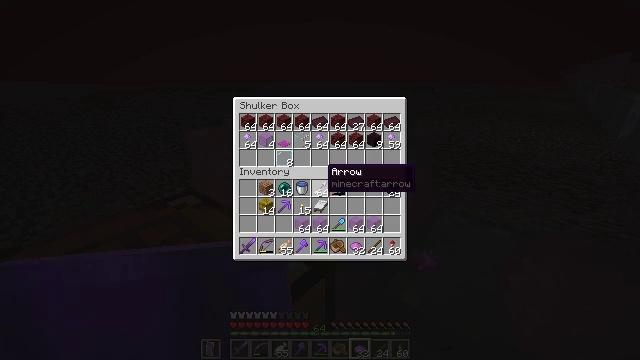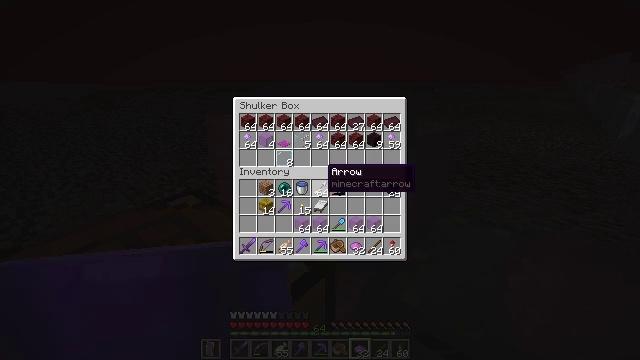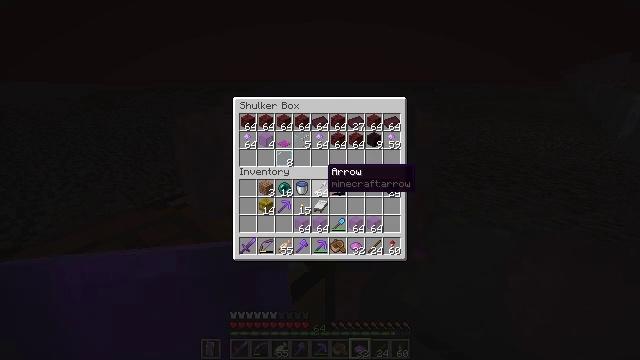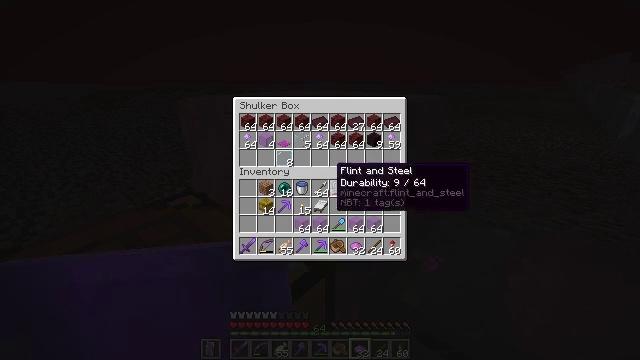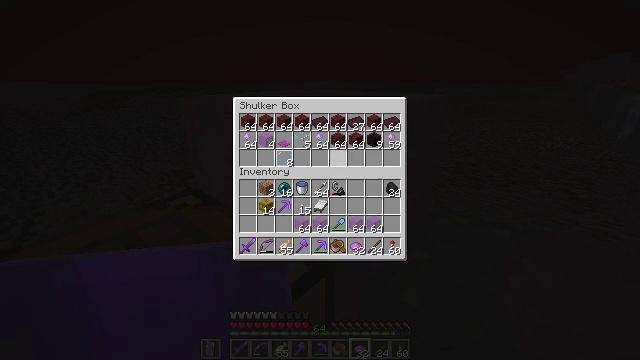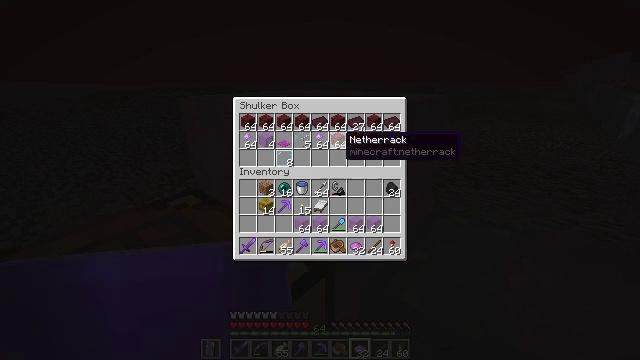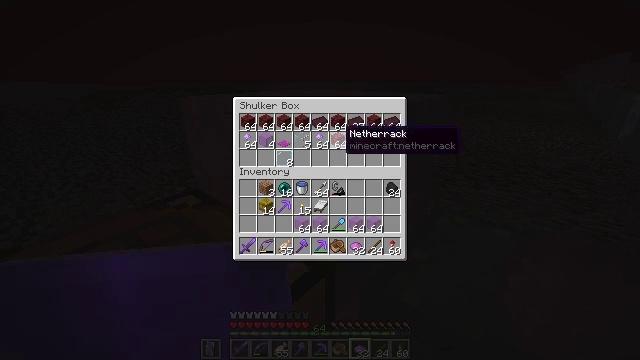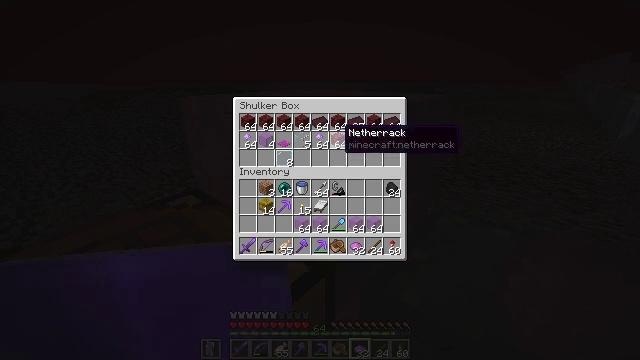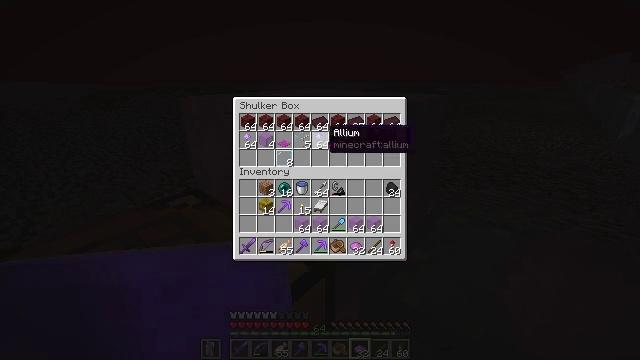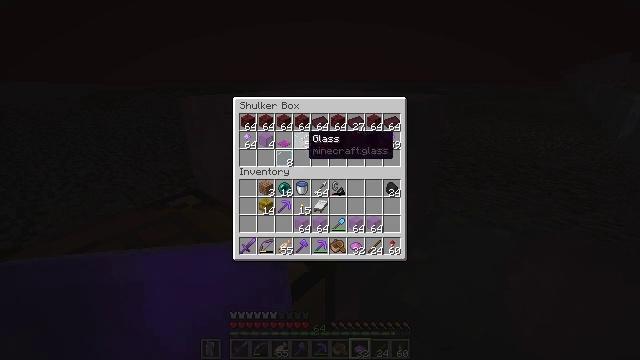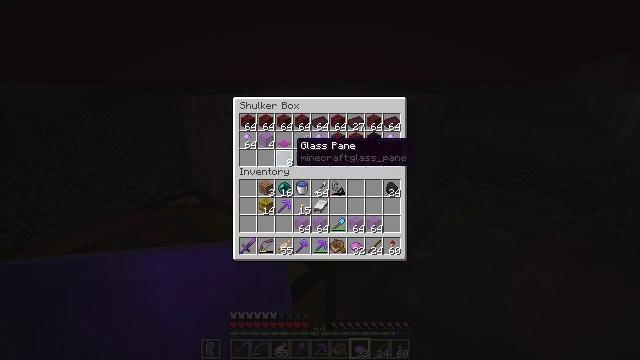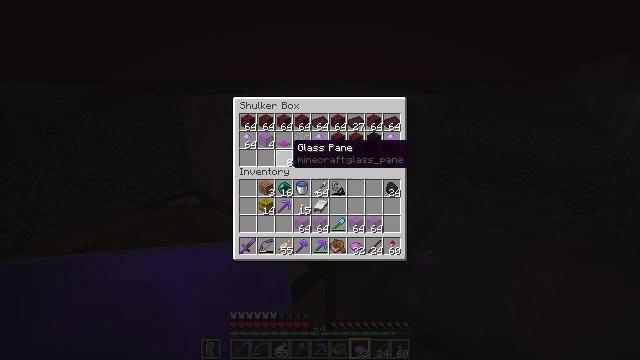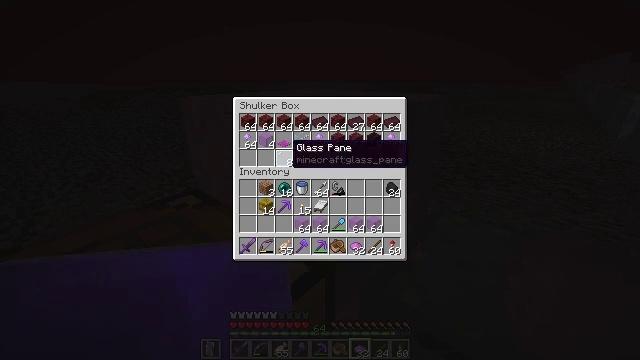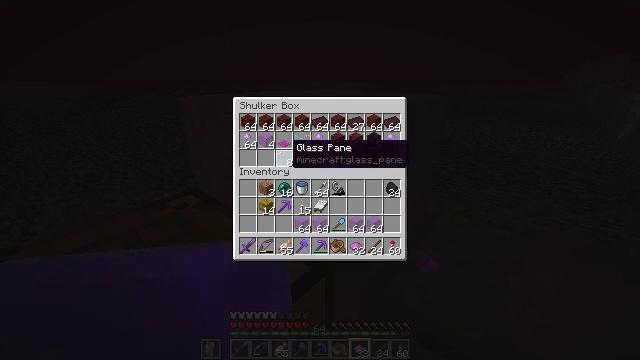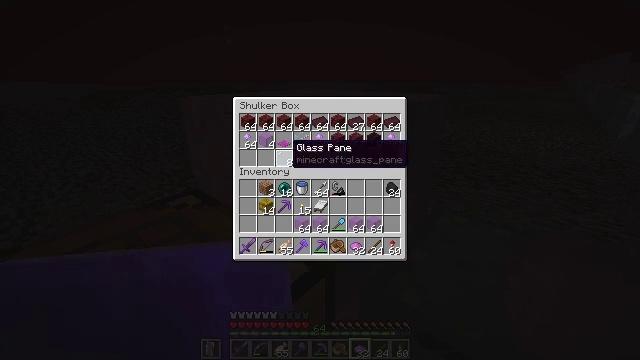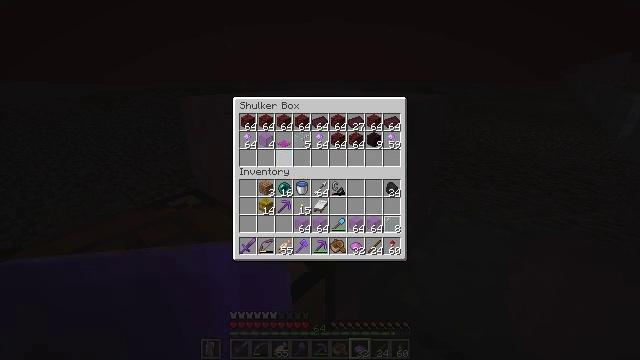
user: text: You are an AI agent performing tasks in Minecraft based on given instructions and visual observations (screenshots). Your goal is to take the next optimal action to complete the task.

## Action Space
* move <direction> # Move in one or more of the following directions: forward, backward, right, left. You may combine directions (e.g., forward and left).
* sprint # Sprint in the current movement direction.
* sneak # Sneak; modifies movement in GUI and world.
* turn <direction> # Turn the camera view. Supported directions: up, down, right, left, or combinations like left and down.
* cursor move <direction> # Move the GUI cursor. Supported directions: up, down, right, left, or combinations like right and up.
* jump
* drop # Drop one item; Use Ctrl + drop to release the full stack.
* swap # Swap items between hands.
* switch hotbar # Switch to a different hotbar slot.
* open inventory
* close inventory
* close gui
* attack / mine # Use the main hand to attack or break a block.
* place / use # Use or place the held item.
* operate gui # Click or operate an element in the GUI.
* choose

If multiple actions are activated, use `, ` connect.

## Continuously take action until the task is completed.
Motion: motion action
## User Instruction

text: Craft a magenta stained glass pane.
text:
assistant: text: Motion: no_op
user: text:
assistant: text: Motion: no_op
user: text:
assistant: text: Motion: cursor move right
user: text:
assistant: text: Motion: sneak, cursor move right and up
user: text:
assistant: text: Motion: sneak, cursor move up
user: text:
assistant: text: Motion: sneak
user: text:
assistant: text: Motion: sneak
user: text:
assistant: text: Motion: sneak, cursor move left
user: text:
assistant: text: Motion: sneak, cursor move left
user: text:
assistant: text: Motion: sneak, cursor move left
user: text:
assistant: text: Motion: sneak
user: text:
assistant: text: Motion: sneak
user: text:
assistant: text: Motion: sneak
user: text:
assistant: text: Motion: sneak
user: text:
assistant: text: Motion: sneak, operate gui
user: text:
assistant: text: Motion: sneak, operate gui
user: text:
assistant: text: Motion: sneak, operate gui
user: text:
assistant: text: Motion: no_op
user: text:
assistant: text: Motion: no_op
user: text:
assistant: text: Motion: no_op
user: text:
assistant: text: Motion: no_op
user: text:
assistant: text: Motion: no_op
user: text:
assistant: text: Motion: no_op
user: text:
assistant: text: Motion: no_op
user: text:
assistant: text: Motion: cursor move left and down
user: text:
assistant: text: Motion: turn left, close gui
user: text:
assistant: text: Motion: no_op
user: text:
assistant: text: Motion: no_op
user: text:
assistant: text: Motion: turn left
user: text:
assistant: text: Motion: turn left